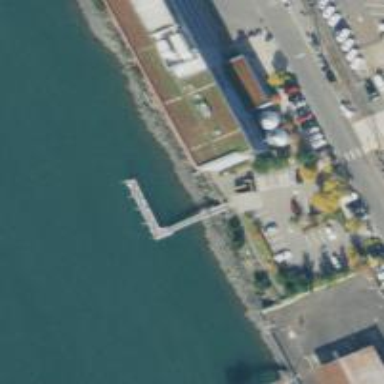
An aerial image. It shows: Footway leading to man-made pier.